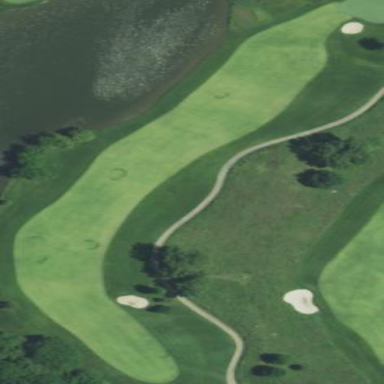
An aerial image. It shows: Golf fairway surrounded by grass.